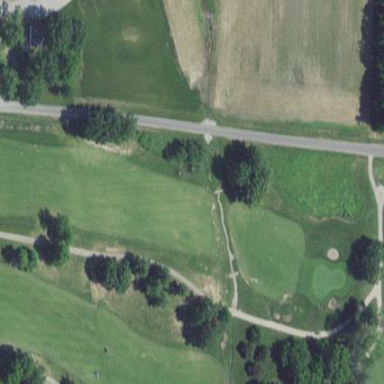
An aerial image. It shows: Grassy area designated as golf fairway.